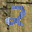
Label: 2